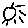
Label: sun